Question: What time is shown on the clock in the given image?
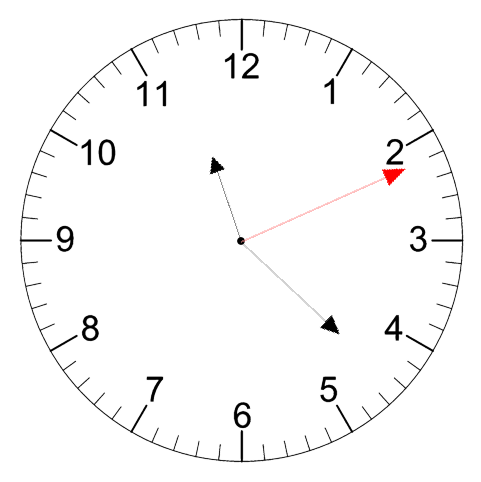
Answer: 11:22:11